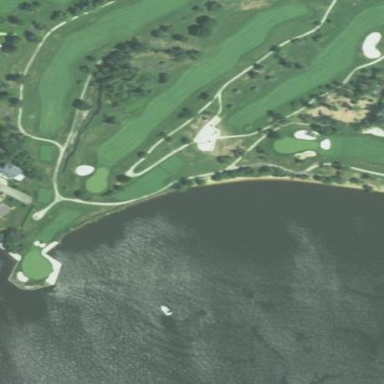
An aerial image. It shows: Water hazard on golf course. The hazard is natural water feature.